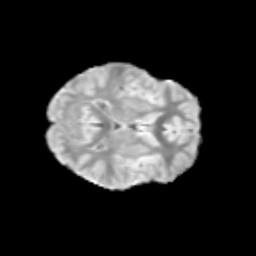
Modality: T2w
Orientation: axial
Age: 13
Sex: female
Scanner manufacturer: siemens
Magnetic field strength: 3 T
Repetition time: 3.8 s
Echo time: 0.07 s